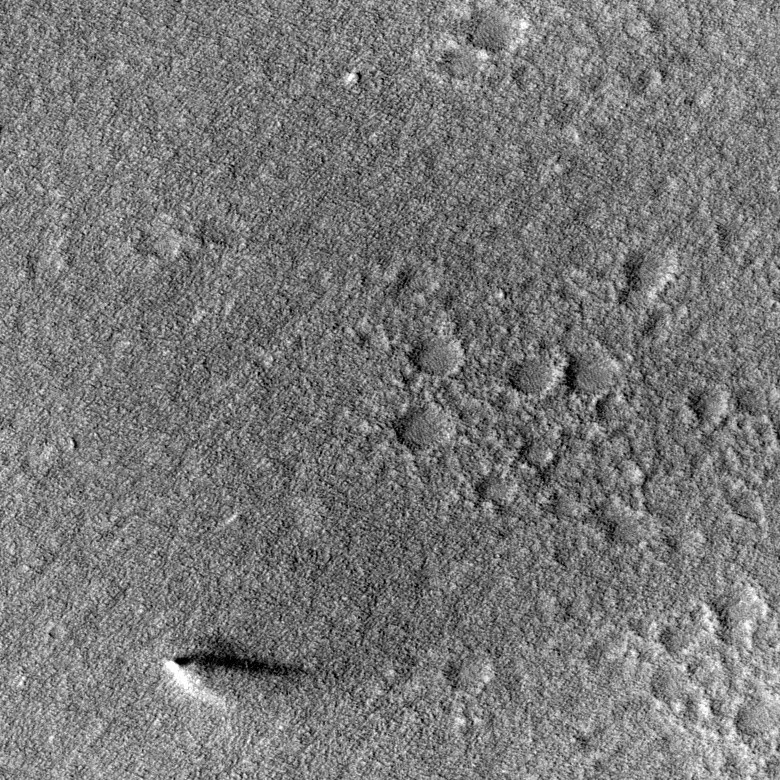
Label: dustdevil